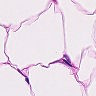
Metastatic tissue present: no